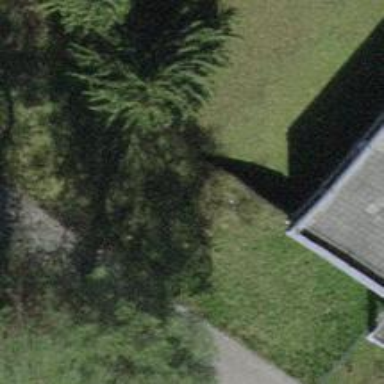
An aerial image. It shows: Urban tree adds touch of nature to the surroundings.